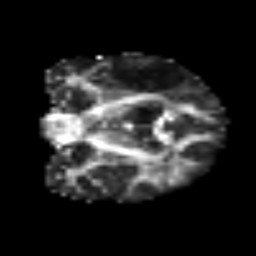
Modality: FA
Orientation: coronal
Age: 69
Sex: male
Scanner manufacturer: siemens
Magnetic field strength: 3 T
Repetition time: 3.2 s
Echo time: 0.081 s